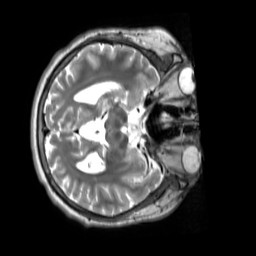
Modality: T2w
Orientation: axial
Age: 28
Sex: male
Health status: ill
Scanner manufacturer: siemens
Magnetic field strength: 3 T
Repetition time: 2.8 s
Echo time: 0.326 s